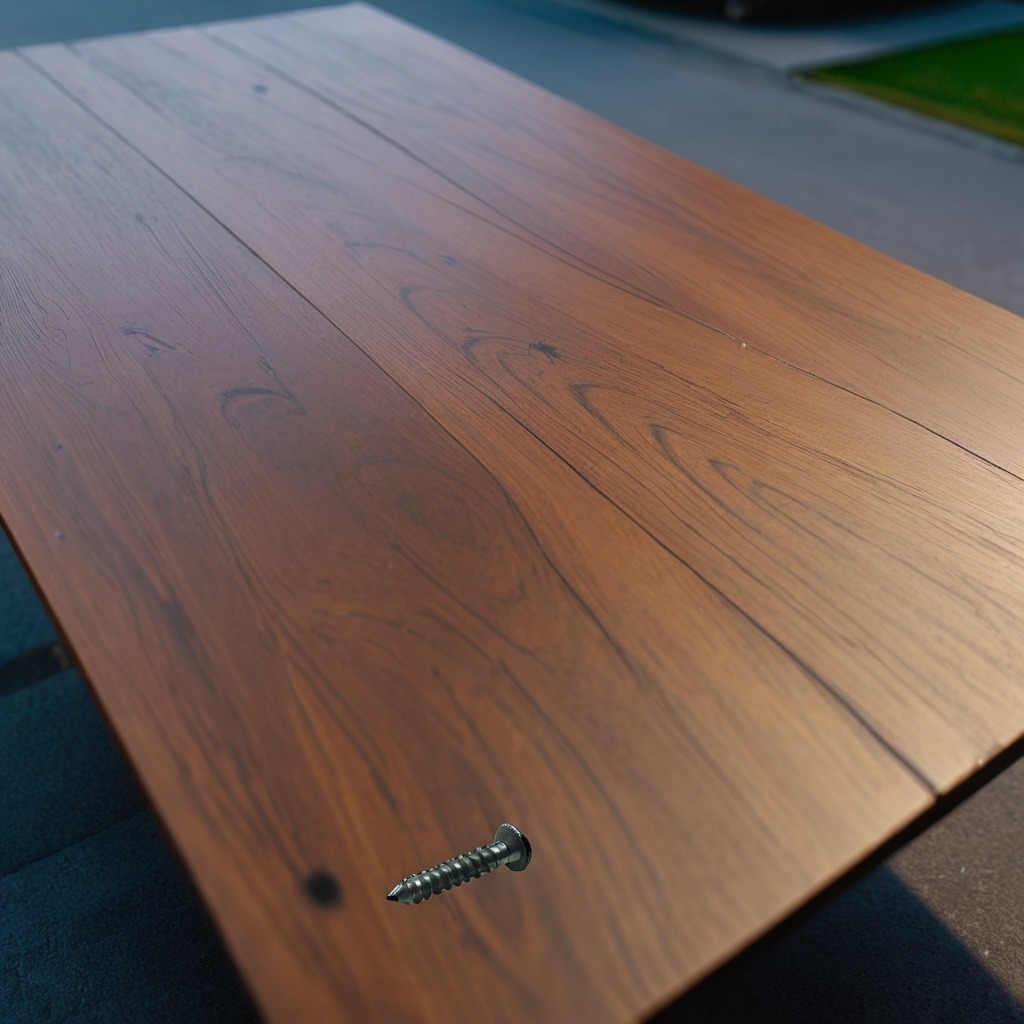
A metal screw is lying on a table with faint burn marks in a small garage at twilight.